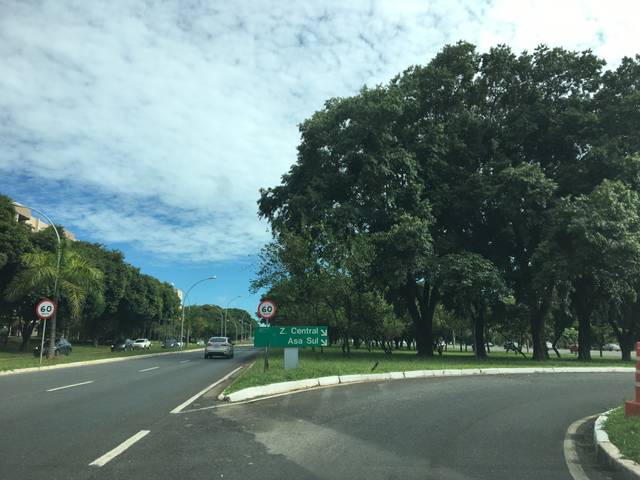
Region: Brazil
Coordinates: -15.751, -47.888